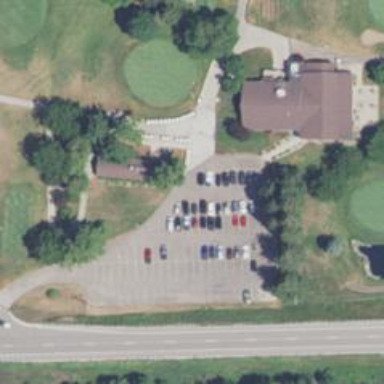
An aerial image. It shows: Service road used as golf cart path.